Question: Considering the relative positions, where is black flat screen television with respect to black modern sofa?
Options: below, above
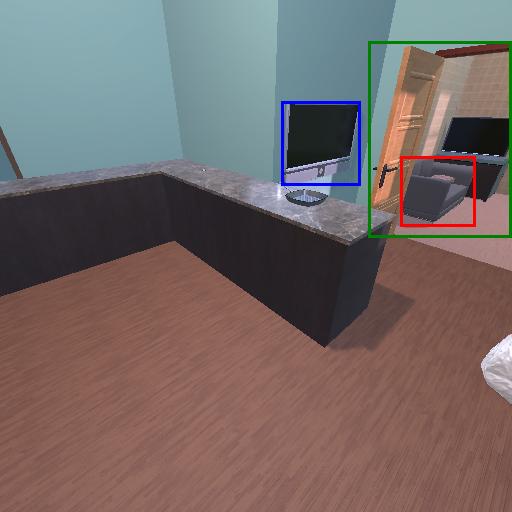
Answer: below